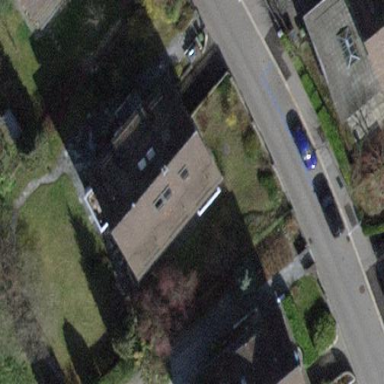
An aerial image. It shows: Detached building with gambrel roof design.